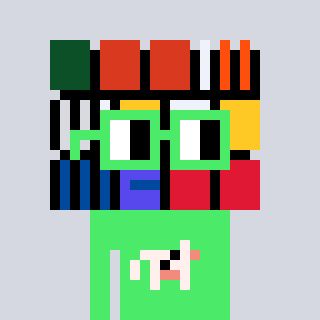
a pixel art character with square light green glasses, a abstract-shaped head and a teal-colored body on a cool background